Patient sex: F
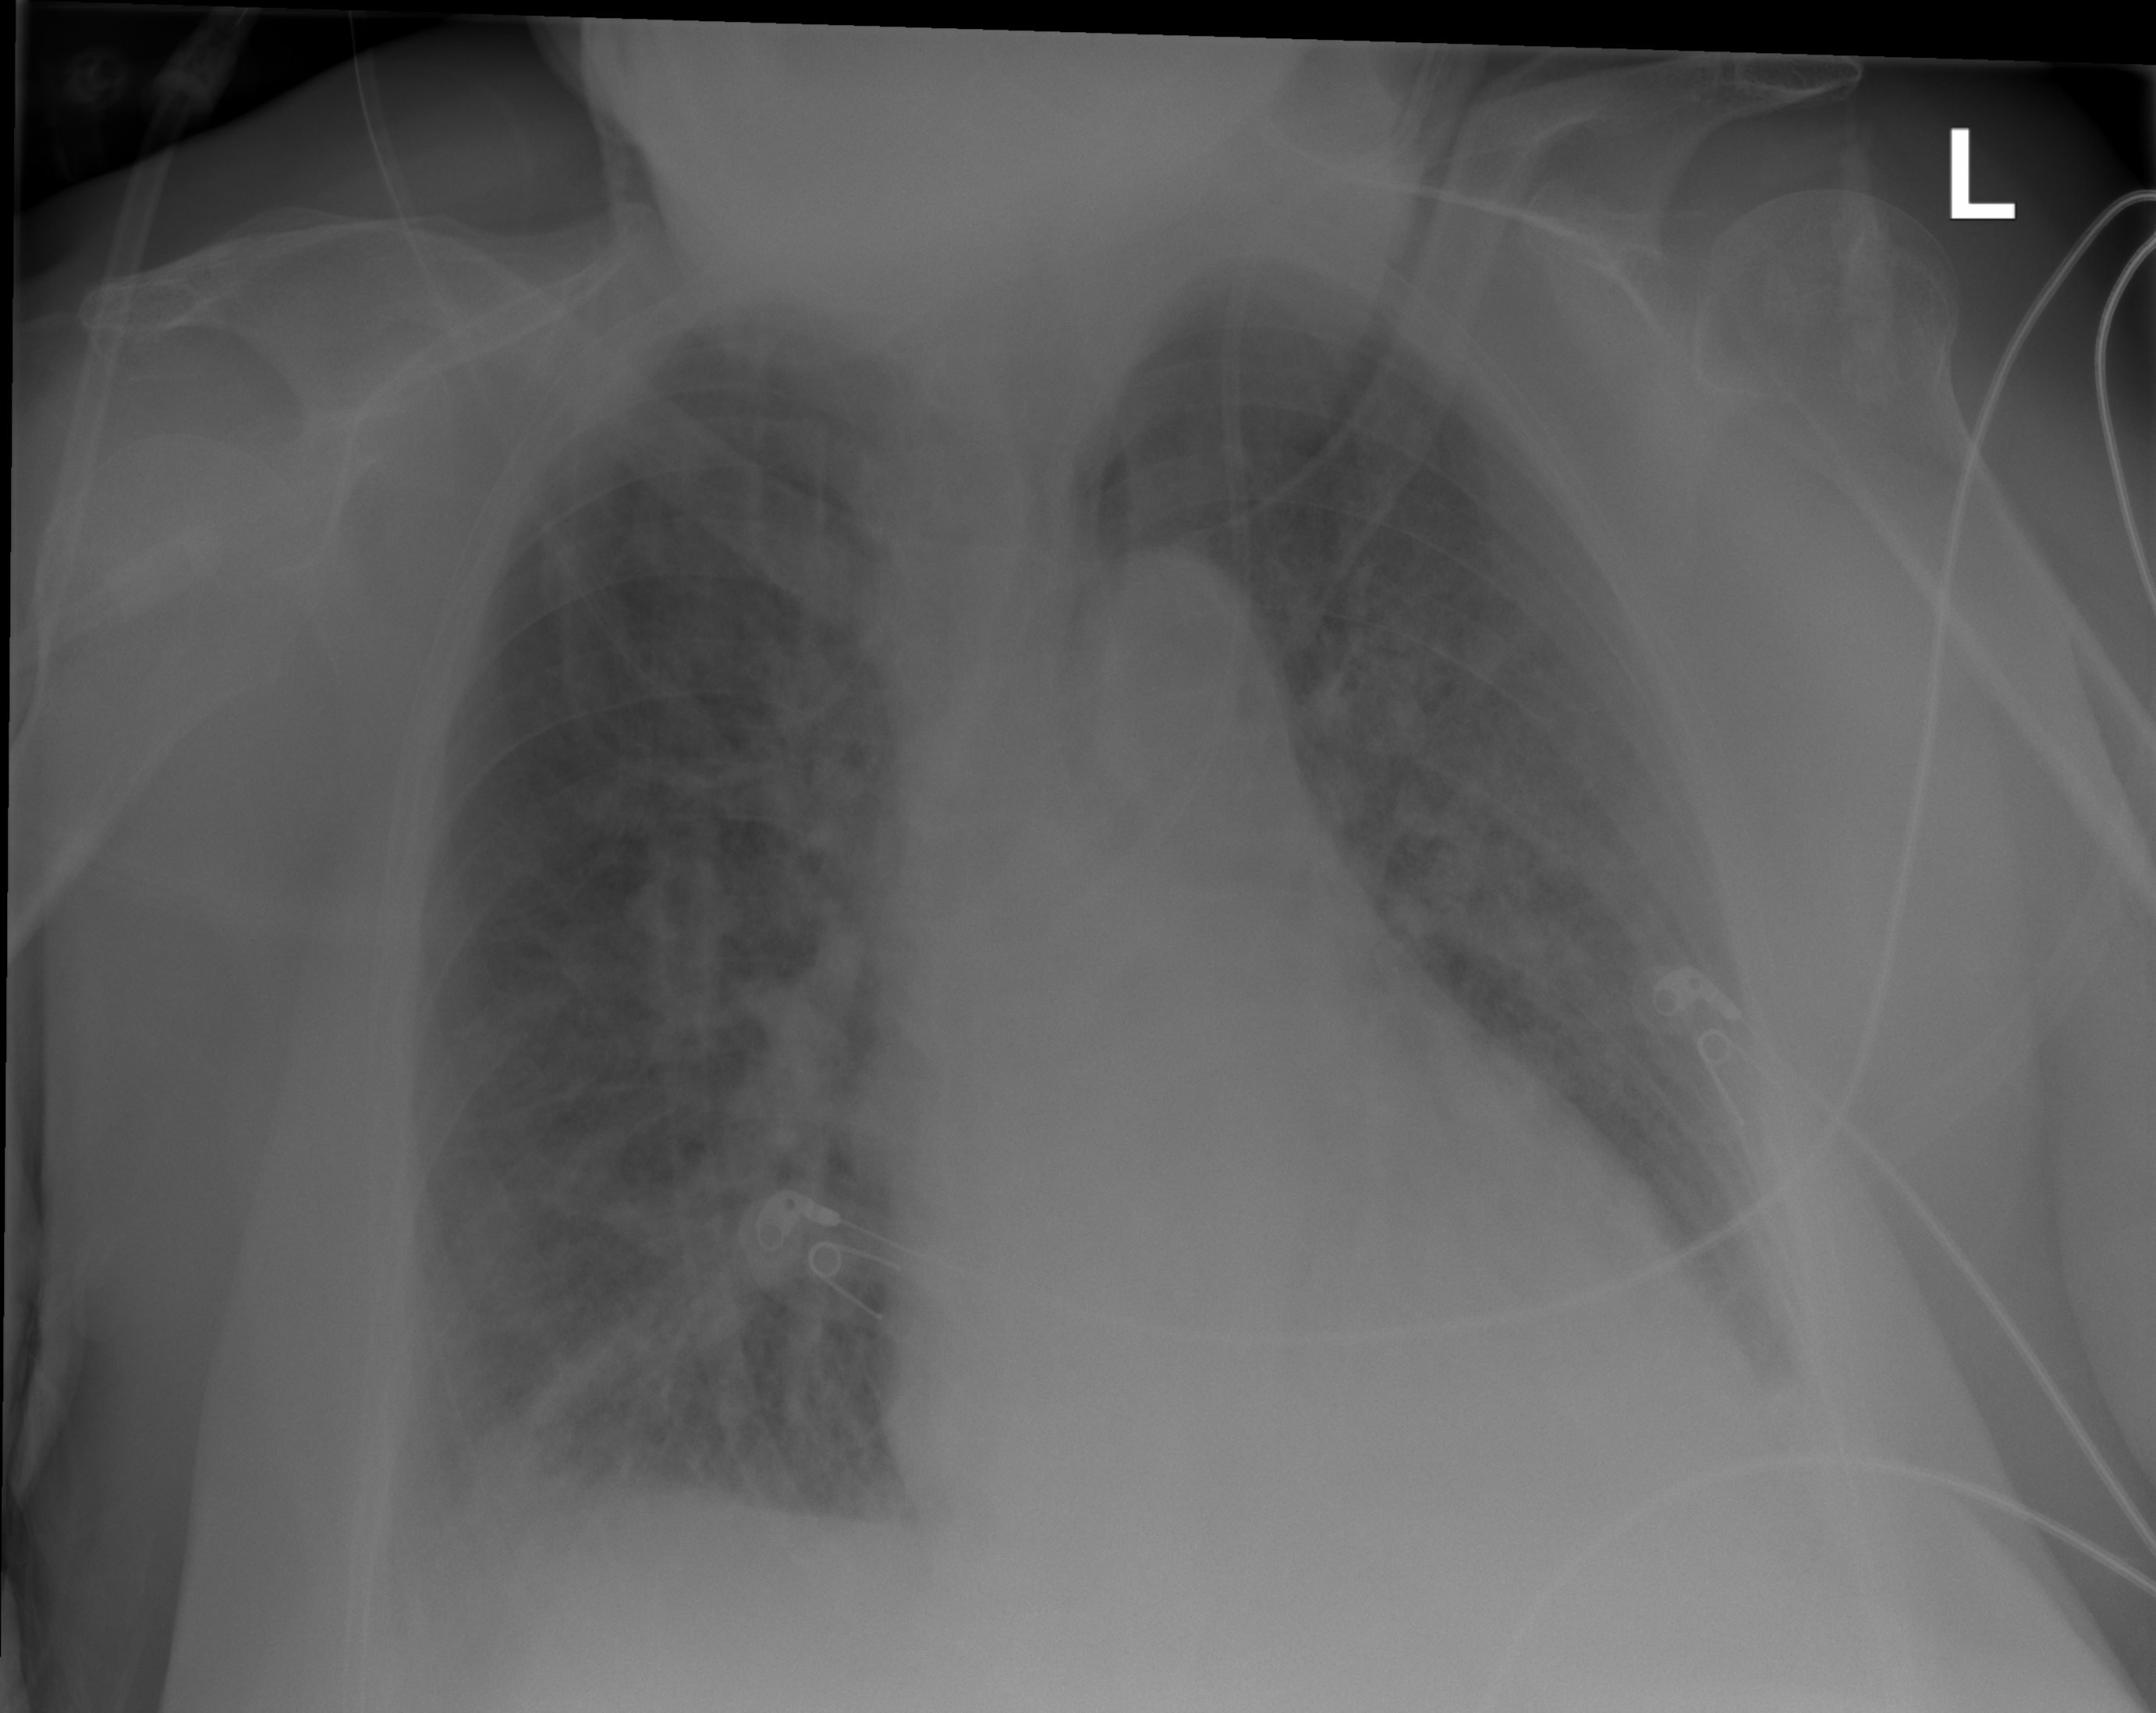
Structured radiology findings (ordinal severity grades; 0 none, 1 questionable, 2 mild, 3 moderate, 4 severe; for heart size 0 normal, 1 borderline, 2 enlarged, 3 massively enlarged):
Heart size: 2
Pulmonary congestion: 3
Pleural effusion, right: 2
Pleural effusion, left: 2
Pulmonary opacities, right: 3
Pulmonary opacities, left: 3
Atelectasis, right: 2
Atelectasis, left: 2